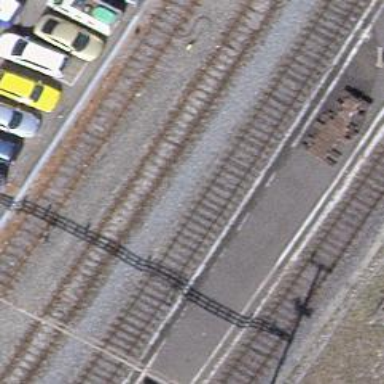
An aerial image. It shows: Railway track with contact line for electrification.